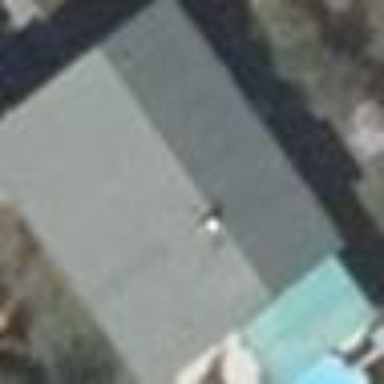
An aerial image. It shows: Detached building with gabled roof.